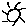
Label: sun